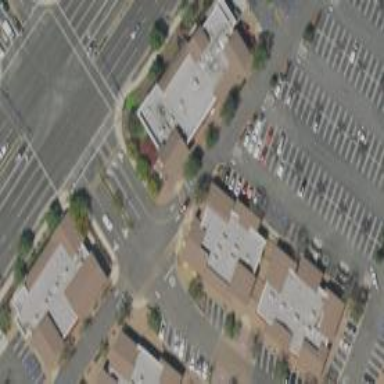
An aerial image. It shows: Retail building.